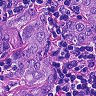
Metastatic tissue present: yes